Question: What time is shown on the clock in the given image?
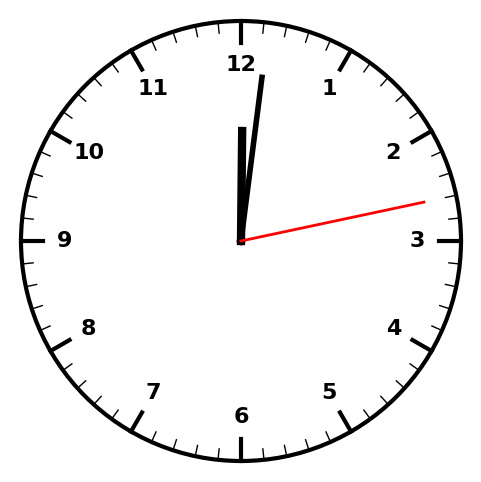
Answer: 12:01:13